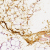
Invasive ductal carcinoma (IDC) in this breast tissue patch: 0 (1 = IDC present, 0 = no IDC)